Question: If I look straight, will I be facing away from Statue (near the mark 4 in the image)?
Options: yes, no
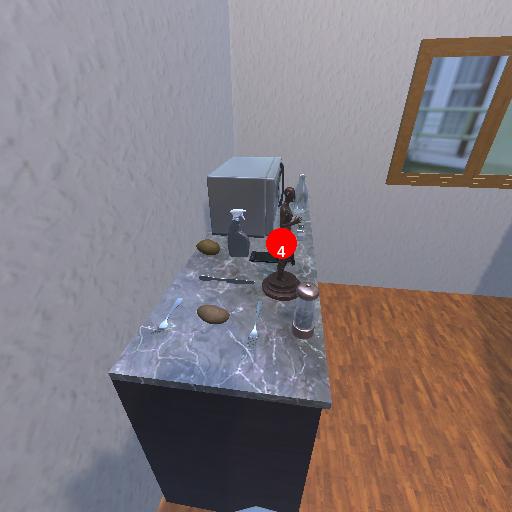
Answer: yes